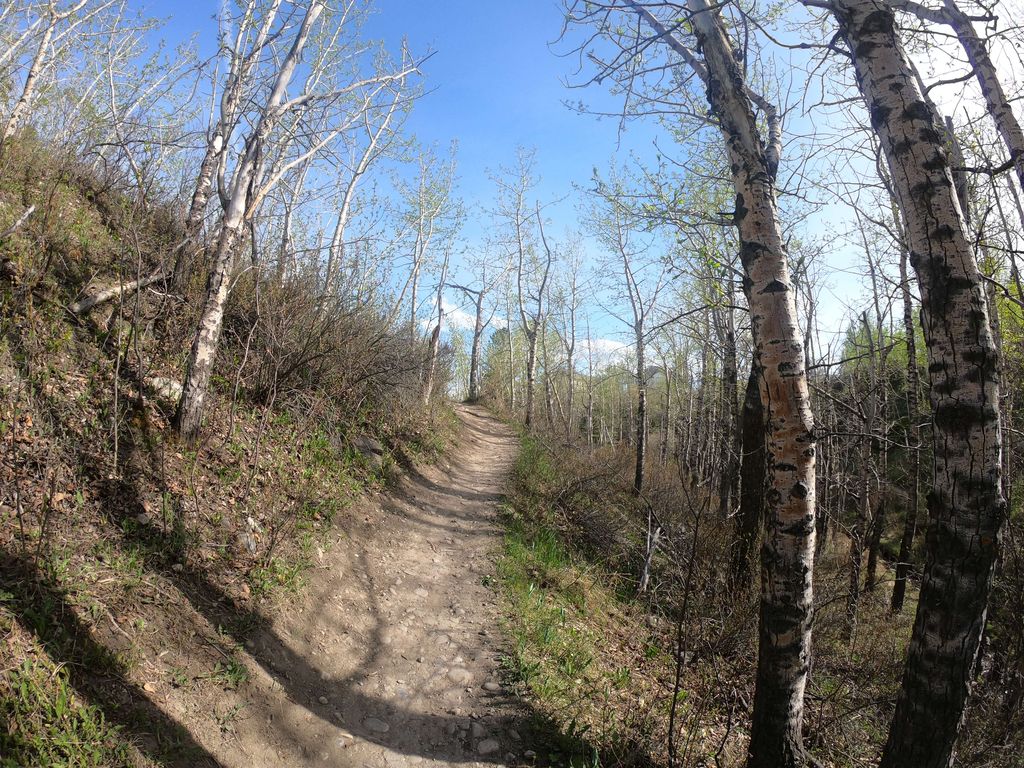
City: calgary